Field crop: maize
Growth stage: 2
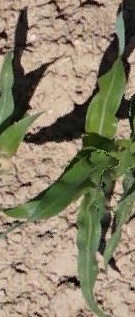
Species: maize